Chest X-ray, PA view. Patient: 62 years old, sex M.
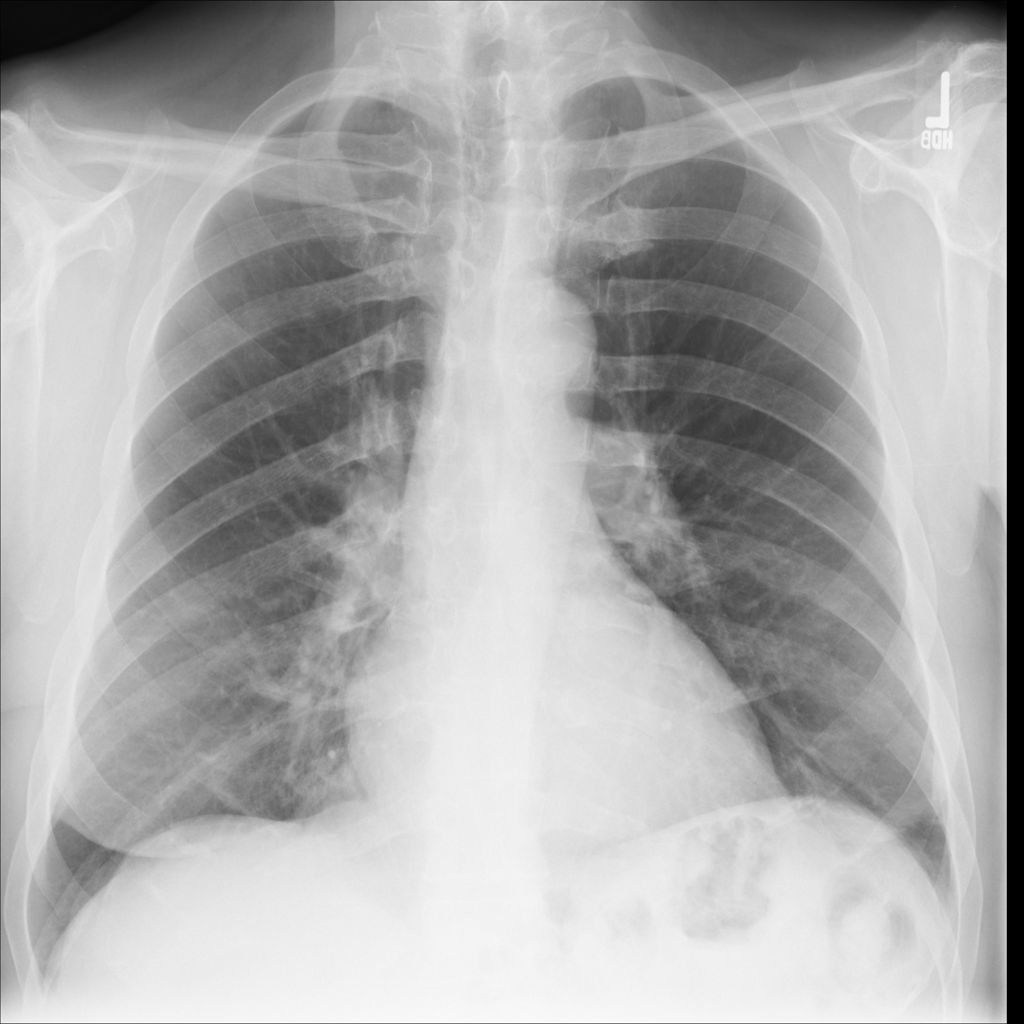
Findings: No Finding